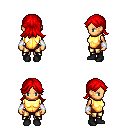
a pixel art fantasy rpg character, female body template, human, tanned skin, gold chest armor, gold greaves, red loose hair, white cloth bracers, black shoes, four views (front, back, left, right), 2x2 character sprite sheet, small pixel art, hard edges, no anti-aliasing